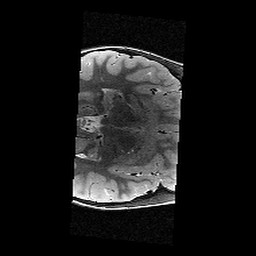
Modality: T2w
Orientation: axial
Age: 11
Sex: female
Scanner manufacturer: siemens
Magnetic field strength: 3 T
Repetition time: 9.23 s
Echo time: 0.067 s